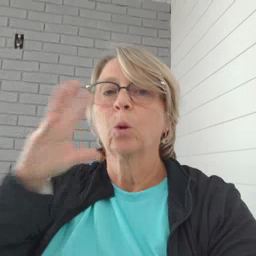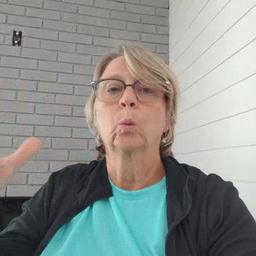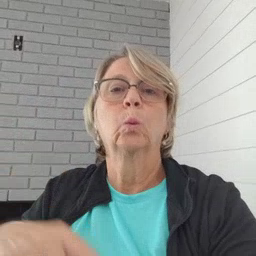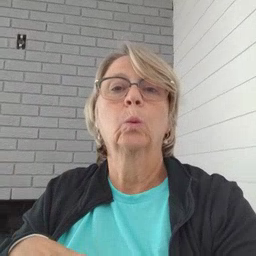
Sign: balloon